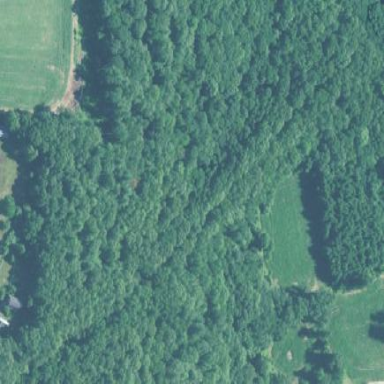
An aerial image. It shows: Beautiful woodland area.